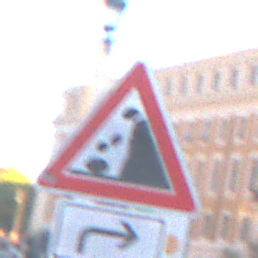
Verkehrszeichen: SteinschlagRechts
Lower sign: RichtungsangabeDurchPfeile5
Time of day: SunriseSunset
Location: Outdoor (Urban)
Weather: Clear
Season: NotSpecified
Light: Natural